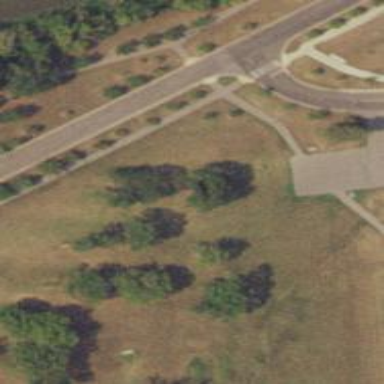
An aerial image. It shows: Disc golf basket.